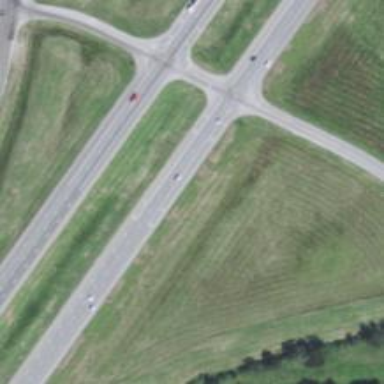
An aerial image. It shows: This image shows trunk highway that functions as expressway.